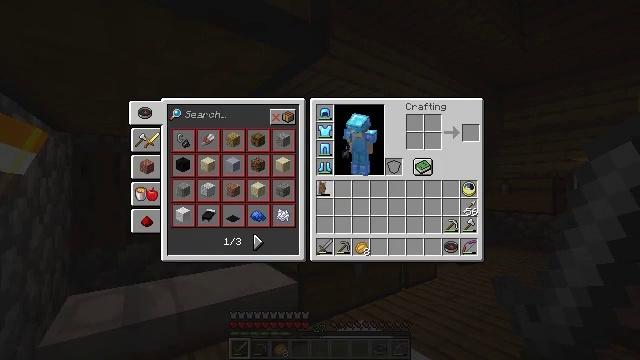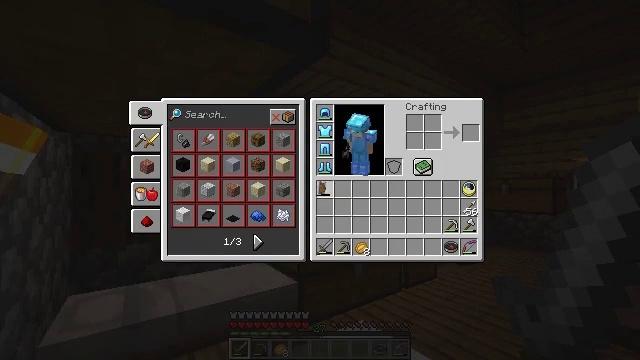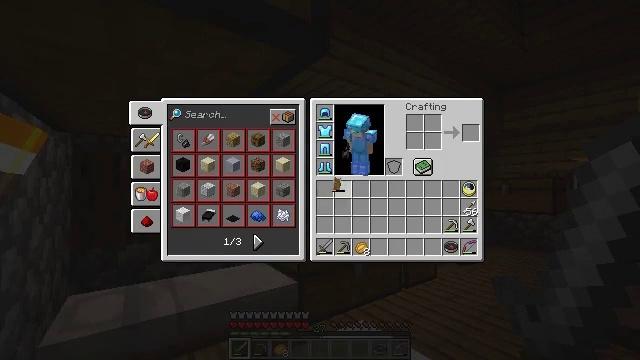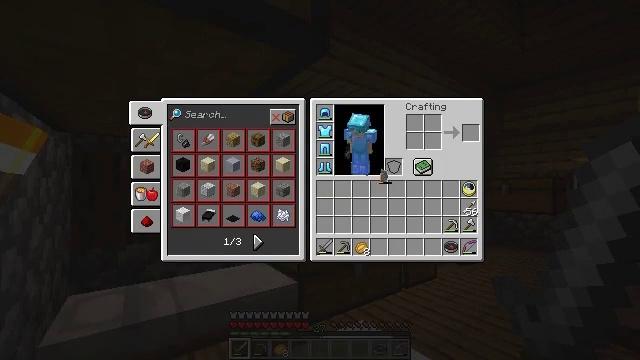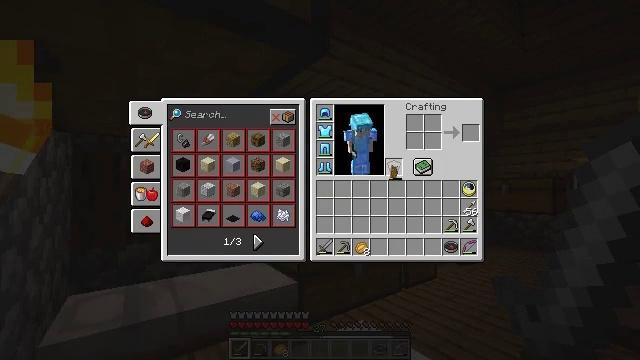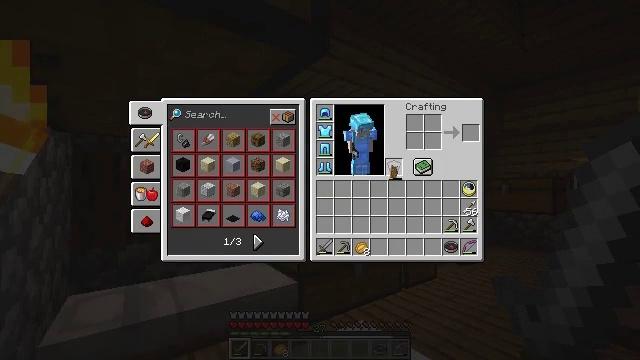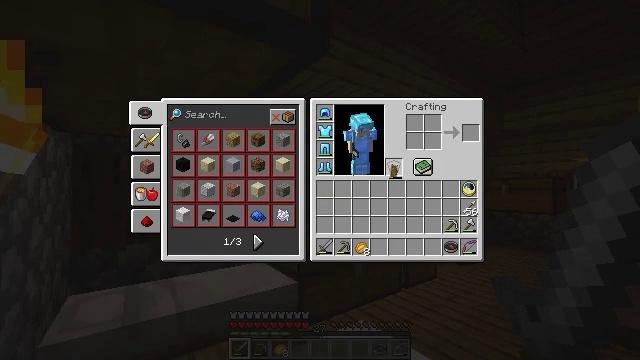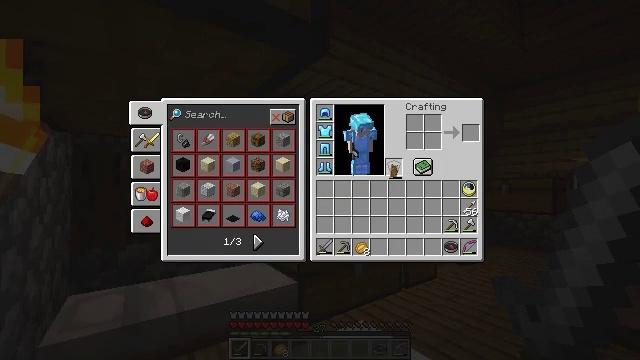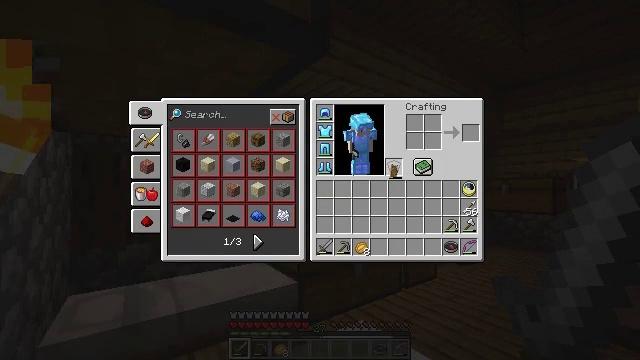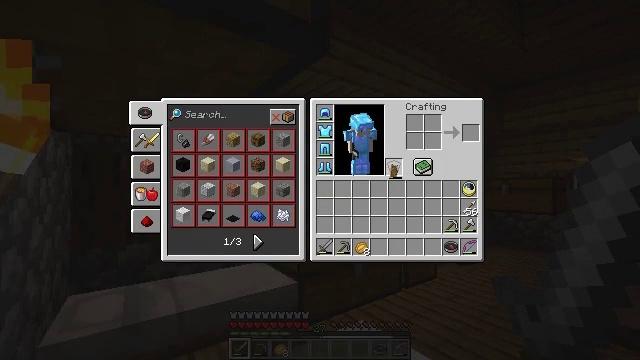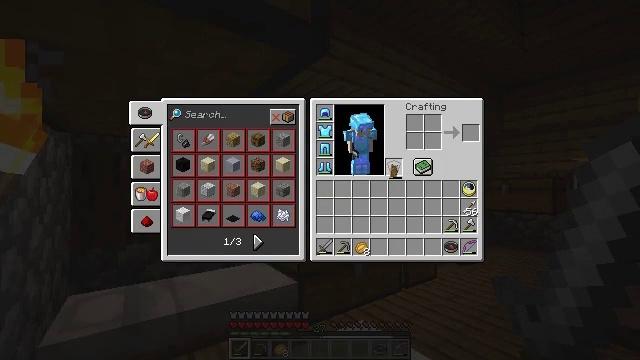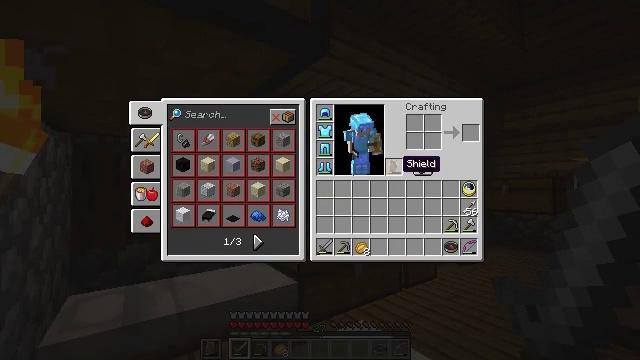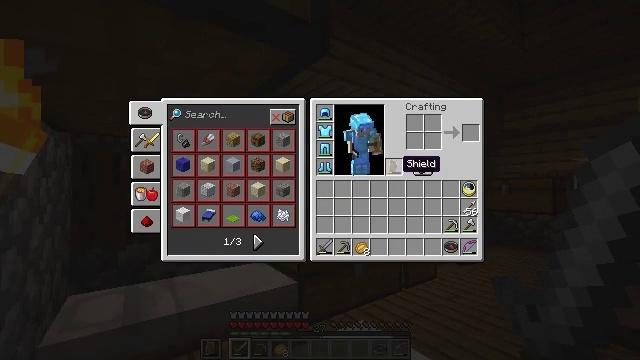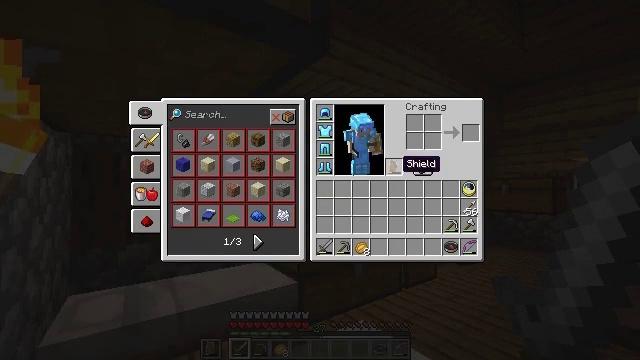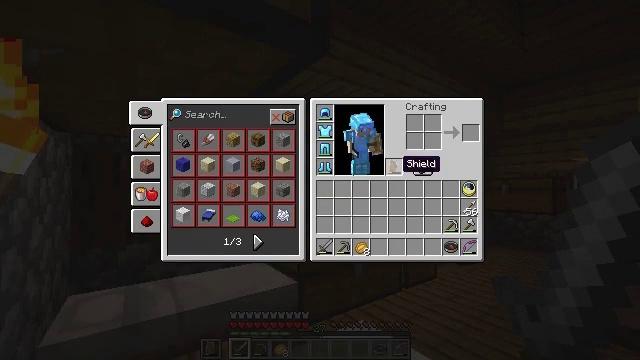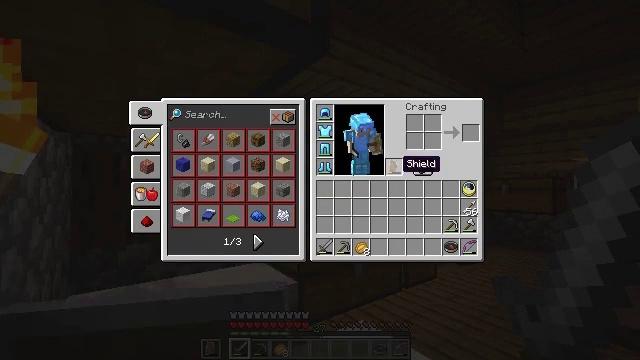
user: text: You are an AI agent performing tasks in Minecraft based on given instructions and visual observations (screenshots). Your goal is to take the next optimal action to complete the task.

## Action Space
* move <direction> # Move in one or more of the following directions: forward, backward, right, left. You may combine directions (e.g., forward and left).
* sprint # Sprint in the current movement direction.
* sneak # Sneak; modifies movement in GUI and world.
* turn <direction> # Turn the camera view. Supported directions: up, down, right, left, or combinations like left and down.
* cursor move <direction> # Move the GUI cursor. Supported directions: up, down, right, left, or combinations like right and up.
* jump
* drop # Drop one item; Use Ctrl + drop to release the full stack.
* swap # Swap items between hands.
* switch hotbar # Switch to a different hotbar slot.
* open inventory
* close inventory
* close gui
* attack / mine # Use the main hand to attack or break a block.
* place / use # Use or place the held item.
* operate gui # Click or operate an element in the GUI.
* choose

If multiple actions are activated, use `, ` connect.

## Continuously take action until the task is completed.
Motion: motion action
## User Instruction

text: Break the white bed to relocate it.
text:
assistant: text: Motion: operate gui
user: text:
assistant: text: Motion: cursor move right
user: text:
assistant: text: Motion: cursor move right and up
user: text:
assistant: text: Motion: cursor move right
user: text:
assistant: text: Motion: no_op
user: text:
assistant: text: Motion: no_op
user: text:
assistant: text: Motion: no_op
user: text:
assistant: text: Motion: operate gui
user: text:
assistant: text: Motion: operate gui
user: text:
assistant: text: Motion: operate gui
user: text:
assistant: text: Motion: no_op
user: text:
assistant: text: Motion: no_op
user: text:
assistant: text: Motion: no_op
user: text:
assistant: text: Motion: no_op
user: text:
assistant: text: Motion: no_op
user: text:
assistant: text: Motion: no_op
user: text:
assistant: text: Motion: no_op
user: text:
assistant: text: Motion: no_op
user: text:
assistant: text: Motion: no_op
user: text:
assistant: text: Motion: no_op
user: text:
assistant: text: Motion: no_op
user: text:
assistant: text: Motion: no_op
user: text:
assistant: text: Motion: cursor move left and down
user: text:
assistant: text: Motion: cursor move left and down
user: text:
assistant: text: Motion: cursor move down
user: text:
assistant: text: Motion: cursor move down
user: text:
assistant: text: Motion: no_op
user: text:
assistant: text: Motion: no_op
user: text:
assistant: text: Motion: no_op
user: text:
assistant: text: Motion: cursor move left